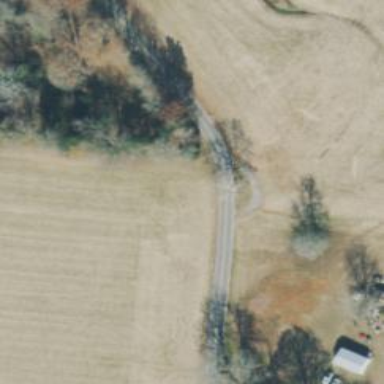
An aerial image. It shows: Unclassified road.